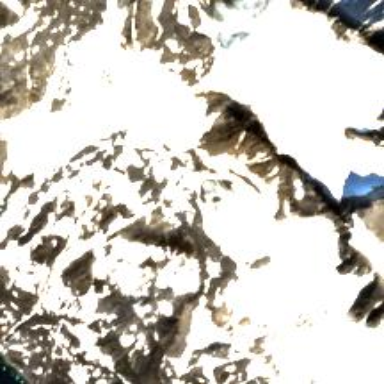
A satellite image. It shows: Stunning view of glacier.